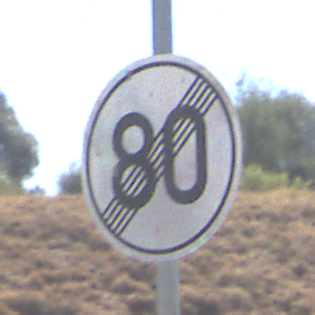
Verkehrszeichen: EndeGeschwindigkeit80
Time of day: Midday
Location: Outdoor (RoadRail)
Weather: Clear
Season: Summer
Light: Natural